高一 · 立体几何学
如图 2-2-27 所示, 四边形 $A B C D$ 是矩形, $P \notin$ 平面 $A B C D$, 过 $B C$ 作平面 $B C F E$ 交 $A P$ 于点 $E$, 交 $D P$ 于点

$F$, 求证: 四边形 $B C F E$ 为梯形.

图 2-2-27
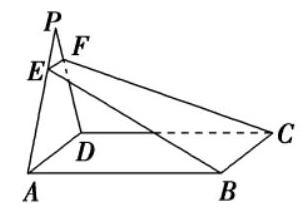
答案: $\because$ 四边形 $A B C D$ 是矩形, $\therefore B C / / A D$.

$\because A D \subset$ 平面 $A P D, B C \Varangle$ 平面 $A P D$,

$\therefore B C / /$ 平面 $A P D$.

又平面 $B C F E \cap$ 平面 $A P D=E F$,

$\therefore B C / / E F, \therefore A D / / E F$.

又 $E, F$ 是 $\triangle A P D$ 边上的点,

$\therefore E F \neq A D, \quad \therefore E F \neq B C$.

$\therefore$ 四边形 $B C F E$ 是梯形.